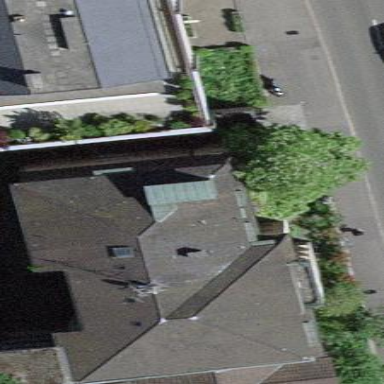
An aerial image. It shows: Building consisting of apartments with double saltbox roof shape.